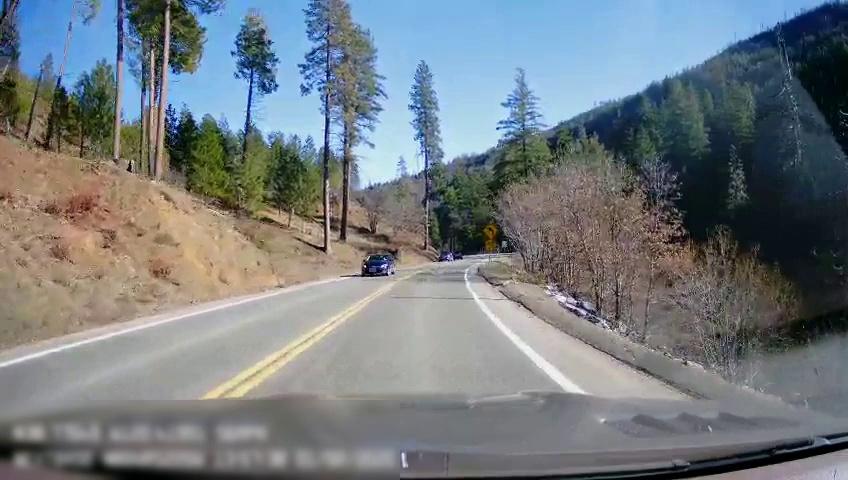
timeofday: Day
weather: Sunny
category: Drivable Space
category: Drivable Space
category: Vehicles | Car
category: Vehicles | Truck
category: Vehicles | Car
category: Lanes | Opposite Lane
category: Lanes | Current Lane
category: Lanes | Opposite Lane
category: Lanes | Current Lane
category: Traffic | Signs
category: Traffic | Signs